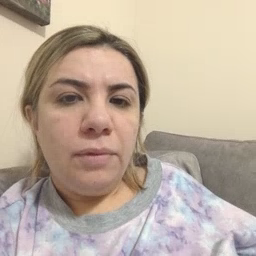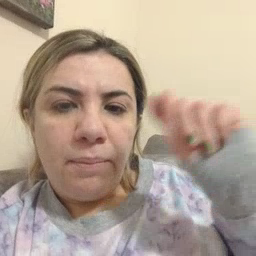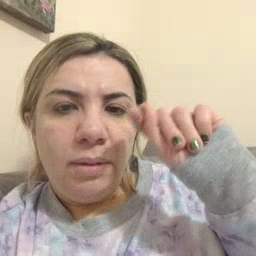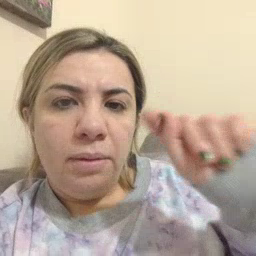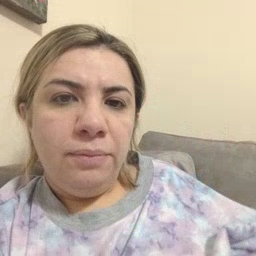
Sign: potty